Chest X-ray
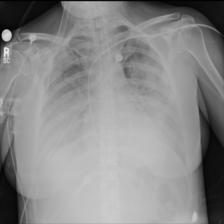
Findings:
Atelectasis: negative
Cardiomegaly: negative
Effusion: negative
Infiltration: positive
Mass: negative
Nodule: negative
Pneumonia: negative
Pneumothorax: negative
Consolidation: negative
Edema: negative
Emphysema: negative
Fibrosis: negative
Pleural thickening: negative
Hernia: negative